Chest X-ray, PA view. Patient: 34 years old, sex F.
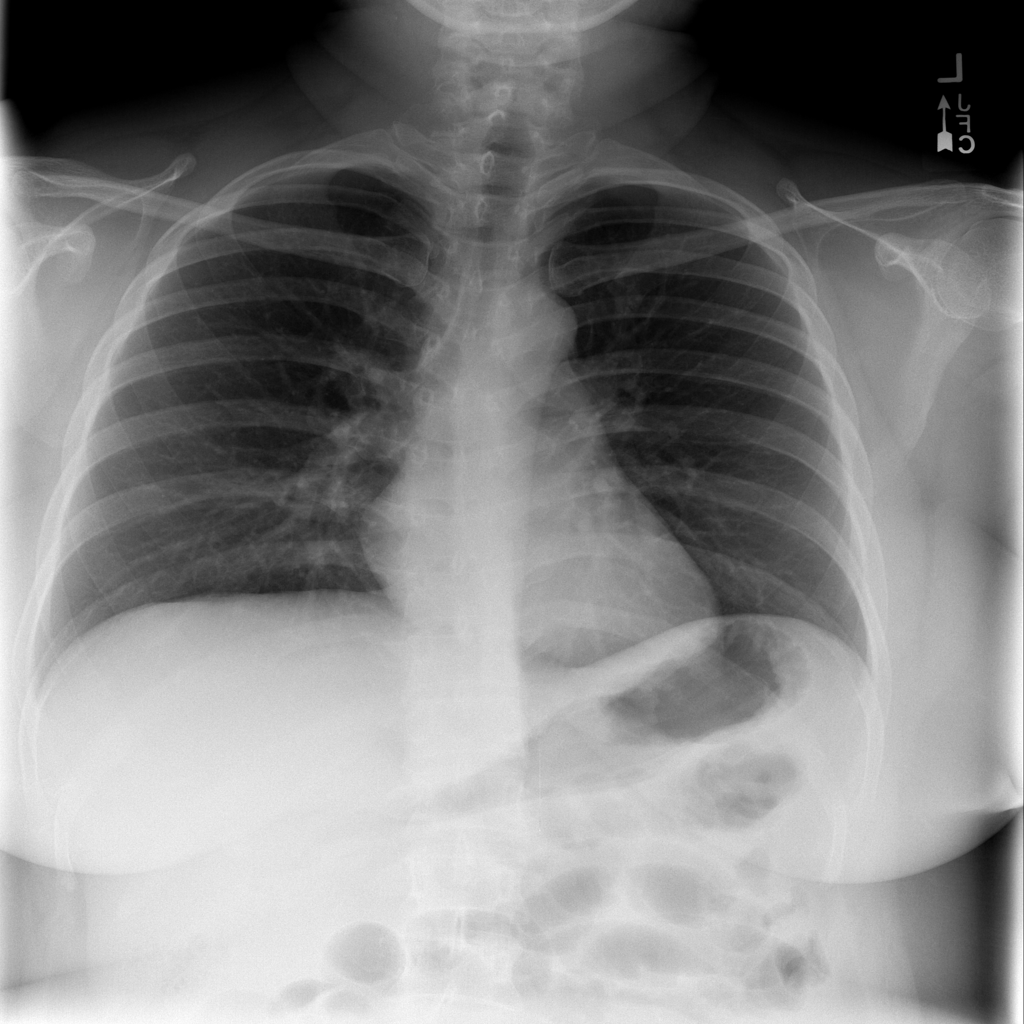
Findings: Infiltration